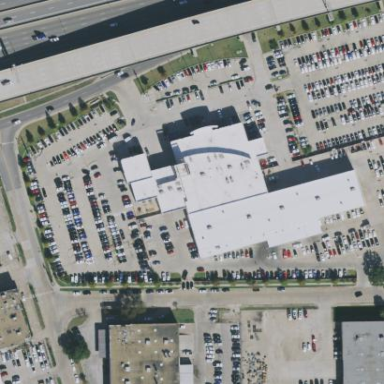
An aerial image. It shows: Retail building that houses car shop.